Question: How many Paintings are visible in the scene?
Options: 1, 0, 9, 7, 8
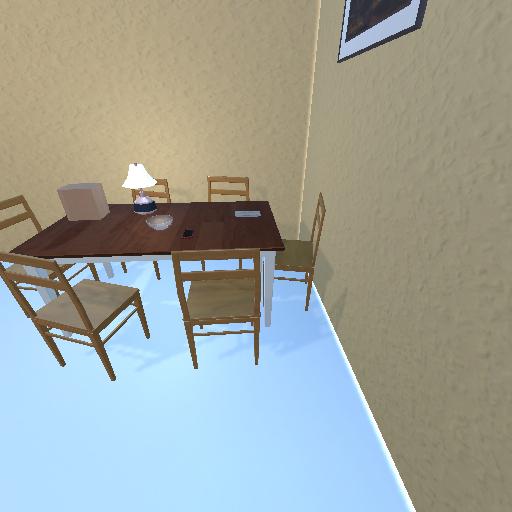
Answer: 1